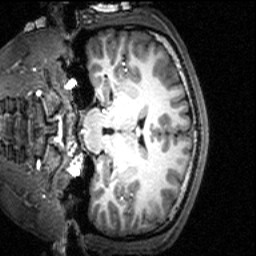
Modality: T1w
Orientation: coronal
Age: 19
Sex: male